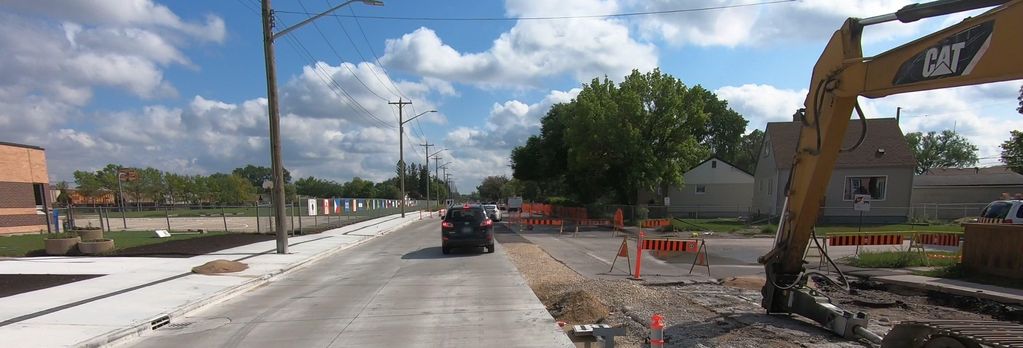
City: winnipeg